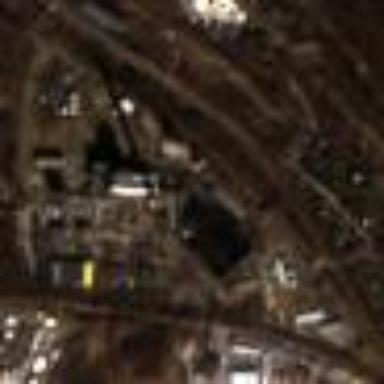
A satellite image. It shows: Industrial area with coal-powered heating station. The area is fenced off for security.